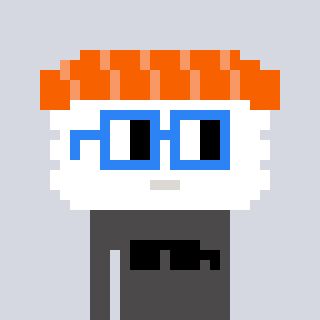
a pixel art character with square blue glasses, a nigiri-shaped head and a grayscale-colored body on a cool background